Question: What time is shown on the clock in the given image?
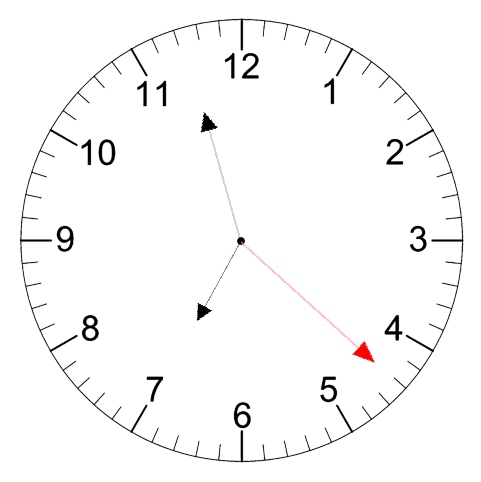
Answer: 06:57:22